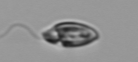
Label: Katodinium_or_Torodinium